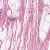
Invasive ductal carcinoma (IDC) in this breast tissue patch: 1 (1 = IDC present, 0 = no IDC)